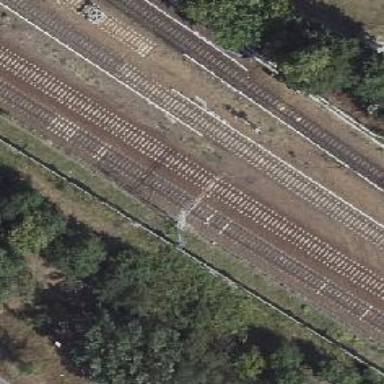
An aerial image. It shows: Railway signal.